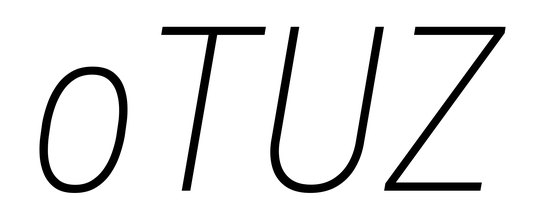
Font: Roboto-Italic_Condensed_ExtraLight_Italic